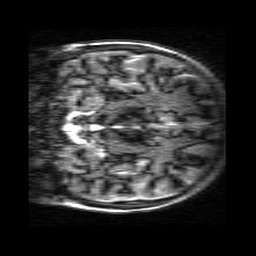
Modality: MP2RAGE
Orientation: coronal
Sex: female
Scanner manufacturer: siemens
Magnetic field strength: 3 T
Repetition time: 5 s
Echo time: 0.00355 s